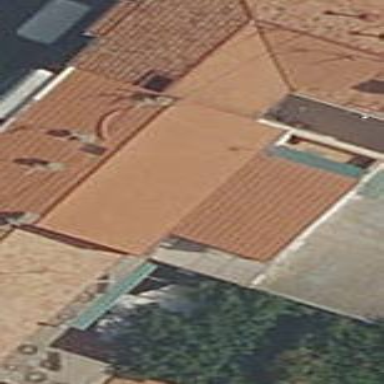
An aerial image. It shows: Residential building.